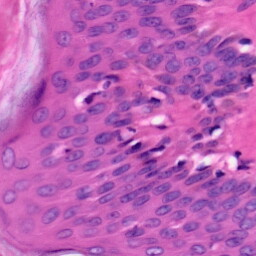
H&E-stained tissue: Skin